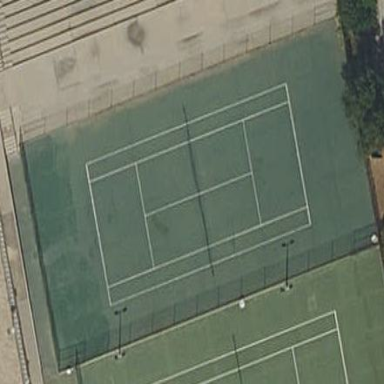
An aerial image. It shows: Tennis court on pitch.